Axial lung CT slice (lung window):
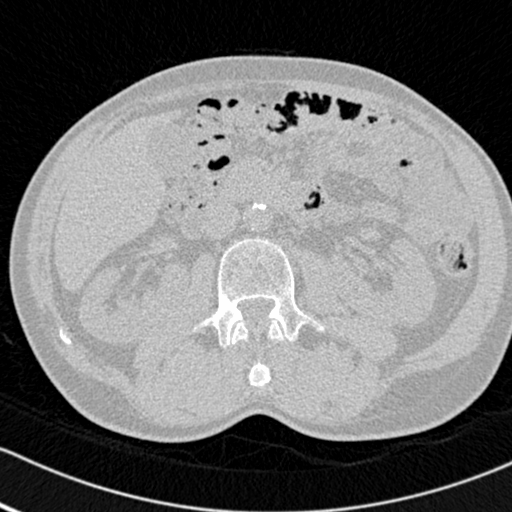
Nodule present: no